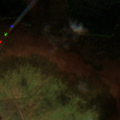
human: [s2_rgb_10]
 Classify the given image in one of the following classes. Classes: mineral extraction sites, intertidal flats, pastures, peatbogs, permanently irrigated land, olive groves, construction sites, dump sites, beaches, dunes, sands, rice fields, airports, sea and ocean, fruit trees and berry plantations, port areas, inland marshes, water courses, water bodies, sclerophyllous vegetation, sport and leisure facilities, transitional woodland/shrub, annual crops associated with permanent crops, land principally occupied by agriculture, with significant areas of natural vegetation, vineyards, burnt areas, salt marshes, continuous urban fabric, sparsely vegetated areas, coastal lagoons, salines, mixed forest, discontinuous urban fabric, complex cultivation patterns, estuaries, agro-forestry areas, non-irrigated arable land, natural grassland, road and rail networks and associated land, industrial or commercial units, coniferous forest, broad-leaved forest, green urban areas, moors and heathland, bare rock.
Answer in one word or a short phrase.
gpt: coniferous forest, mixed forest, natural grassland, moors and heathland, peatbogs